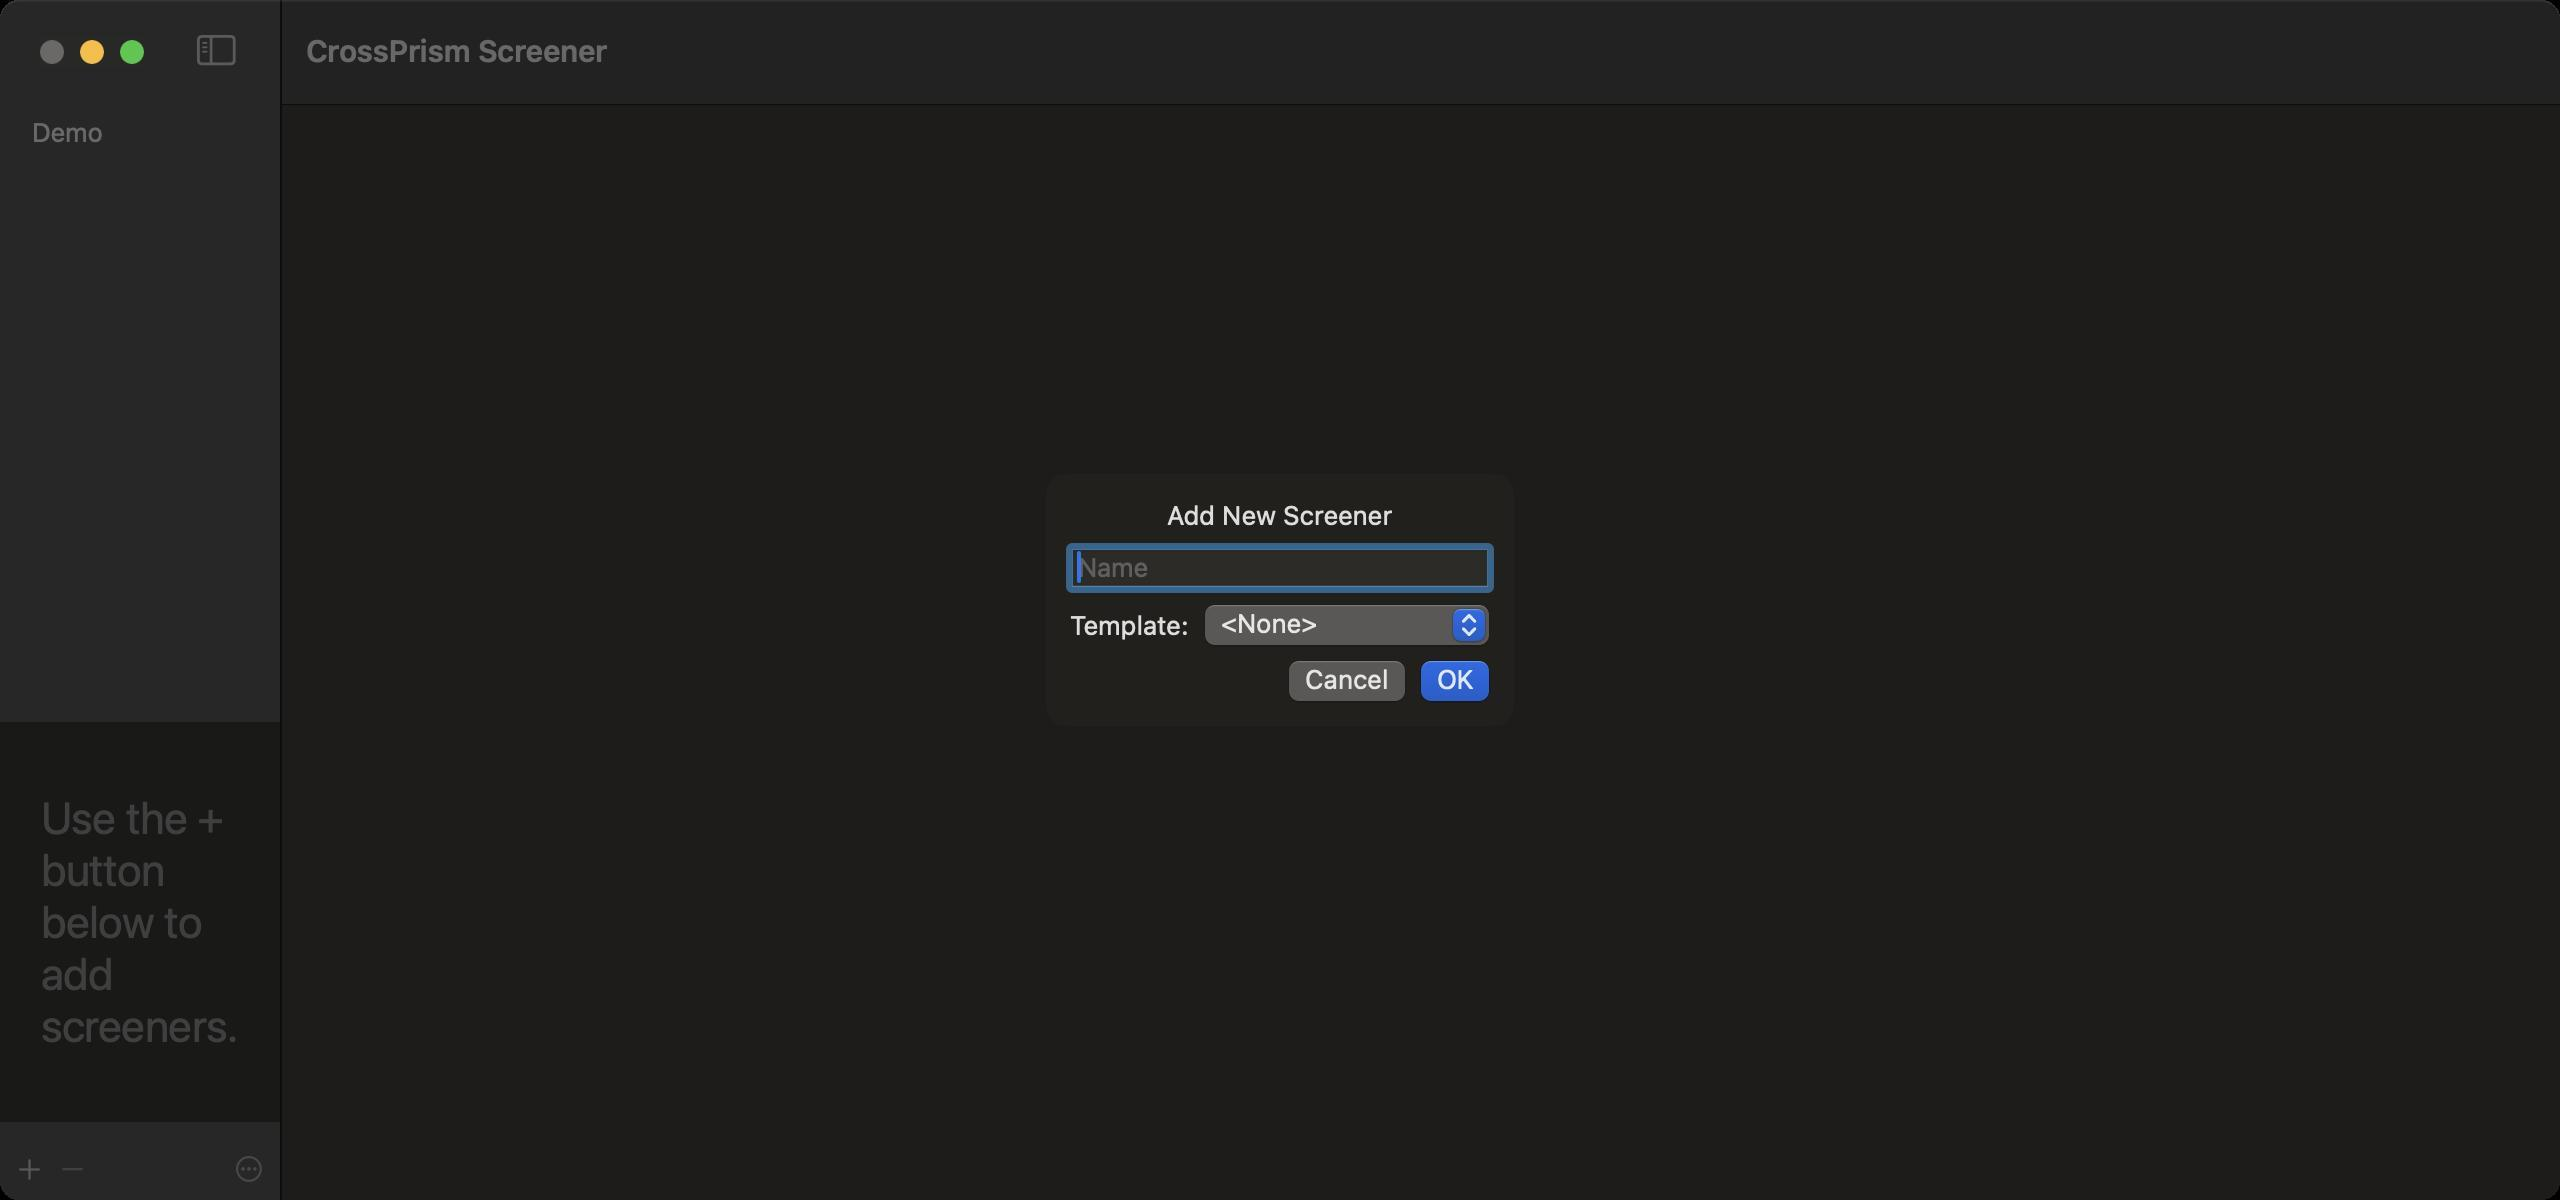
Accessibility tree:
{"name": "CrossPrism_Screener", "role": "AXWindow", "description": null, "role_description": "standard window", "value": null, "position": "224.00;235.00", "size": "1280;600", "children": [{"name": null, "role": "AXGroup", "description": null, "role_description": "group", "value": null, "position": "0.00;0.00", "size": "1280;600", "children": [{"name": null, "role": "AXSplitGroup", "description": null, "role_description": "split group", "value": null, "position": "0.00;0.00", "size": "1280;600", "children": [{"name": null, "role": "AXGroup", "description": null, "role_description": "group", "value": null, "position": "0.00;0.00", "size": "140;600", "children": [{"name": null, "role": "AXScrollArea", "description": null, "role_description": "scroll area", "value": null, "position": "0.00;52.00", "size": "140;301", "children": [{"name": null, "role": "AXOutline", "description": "Sidebar", "role_description": "outline", "value": null, "position": "0.00;52.00", "size": "140;301", "children": [{"name": null, "role": "AXRow", "description": null, "role_description": "outline row", "value": null, "position": "0.00;52.00", "size": "140;28", "children": [{"name": null, "role": "AXCell", "description": null, "role_description": "cell", "value": null, "position": "10.00;52.00", "size": "120;28", "children": [{"name": null, "role": "AXStaticText", "description": null, "role_description": "text", "value": "Demo", "position": "16.00;58.00", "size": "36;16", "children": []}]}]}, {"name": null, "role": "AXColumn", "description": null, "role_description": "column", "value": null, "position": "10.00;52.00", "size": "51;301", "children": []}]}]}, {"name": null, "role": "AXStaticText", "description": null, "role_description": "text", "value": "Use the + button below to add screeners.", "position": "20.50;396.00", "size": "99;130", "children": []}, {"name": null, "role": "AXButton", "description": "Add", "role_description": "button", "value": null, "position": "8.00;578.50", "size": "14;12", "children": []}, {"name": null, "role": "AXButton", "description": "Remove", "role_description": "button", "value": null, "position": "29.50;578.50", "size": "14;12", "children": []}, {"name": null, "role": "AXButton", "description": "More", "role_description": "button", "value": null, "position": "117.00;577.00", "size": "15;15", "children": []}]}, {"name": null, "role": "AXSplitter", "description": null, "role_description": "splitter", "value": 140.0, "position": "140.00;52.00", "size": "1;548", "children": []}, {"name": null, "role": "AXGroup", "description": null, "role_description": "group", "value": null, "position": "141.00;0.00", "size": "1139;600", "children": []}]}]}, {"name": null, "role": "AXToolbar", "description": null, "role_description": "toolbar", "value": null, "position": "0.00;0.00", "size": "1280;52", "children": [{"name": null, "role": "AXButton", "description": "Hide Sidebar", "role_description": "button", "value": null, "position": "87.00;0.00", "size": "42;52", "children": [{"name": null, "role": "AXButton", "description": "Hide Sidebar", "role_description": "button", "value": null, "position": "96.50;14.00", "size": "24;18", "children": []}]}]}, {"name": null, "role": "AXButton", "description": null, "role_description": "close button", "value": null, "position": "19.00;18.00", "size": "14;16", "children": []}, {"name": null, "role": "AXButton", "description": null, "role_description": "zoom button", "value": null, "position": "59.00;18.00", "size": "14;16", "children": [{"name": null, "role": "AXGroup", "description": null, "role_description": "group", "value": null, "position": "59.00;18.00", "size": "14;16", "children": [{"name": null, "role": "AXGroup", "description": null, "role_description": "group", "value": null, "position": "59.00;18.00", "size": "14;16", "children": []}]}]}, {"name": null, "role": "AXButton", "description": null, "role_description": "minimize button", "value": null, "position": "39.00;18.00", "size": "14;16", "children": []}, {"name": null, "role": "AXStaticText", "description": null, "role_description": "text", "value": "CrossPrism Screener", "position": "149.00;0.00", "size": "1123;52", "children": []}, {"name": null, "role": "AXSheet", "description": null, "role_description": "sheet", "value": null, "position": "523.00;237.00", "size": "234;126", "children": [{"name": null, "role": "AXGroup", "description": null, "role_description": "group", "value": null, "position": "523.00;237.00", "size": "234;126", "children": [{"name": null, "role": "AXStaticText", "description": null, "role_description": "text", "value": "Add New Screener", "position": "583.50;249.42", "size": "113;16", "children": []}, {"name": null, "role": "AXTextField", "description": null, "role_description": "text field", "value": "", "position": "535.00;273.50", "size": "210;21", "children": []}, {"name": null, "role": "AXStaticText", "description": null, "role_description": "text", "value": "Template:", "position": "535.00;304.58", "size": "60;16", "children": []}, {"name": null, "role": "AXPopUpButton", "description": null, "role_description": "pop up button", "value": "<None>", "position": "602.50;302.50", "size": "142;20", "children": []}, {"name": null, "role": "AXButton", "description": "Cancel", "role_description": "button", "value": null, "position": "652.50;331.50", "size": "42;16", "children": []}, {"name": null, "role": "AXButton", "description": "OK", "role_description": "button", "value": null, "position": "718.50;331.50", "size": "18;16", "children": []}]}]}]}